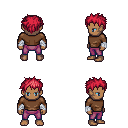
a pixel art fantasy rpg character, male body template, human, dark skin, brown long-sleeve shirt, magenta pants, ruby red bedhead hairstyle, white cloth bandages, four views (front, back, left, right), 2x2 character sprite sheet, small pixel art, hard edges, no anti-aliasing